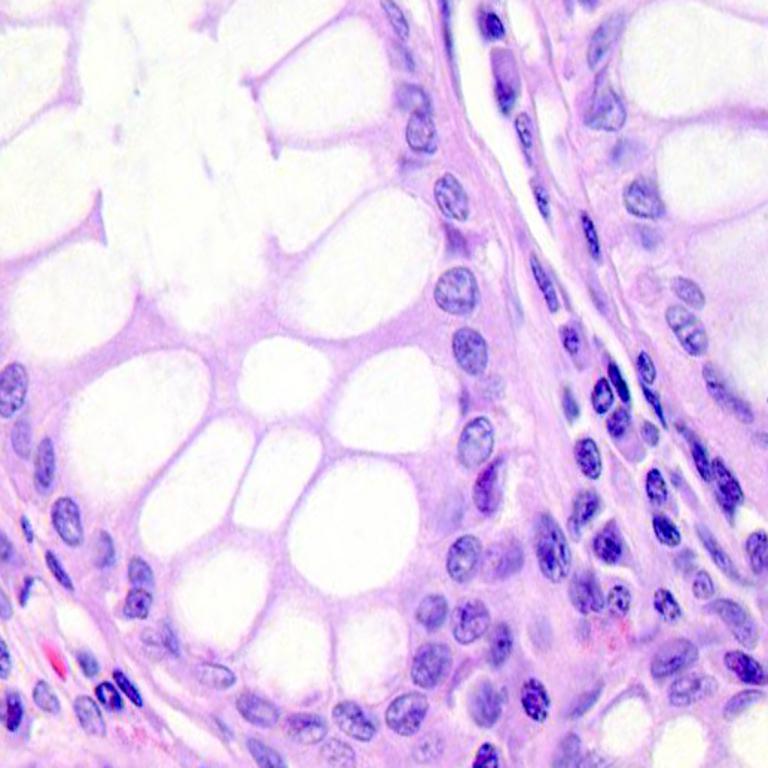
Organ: colon
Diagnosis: benign